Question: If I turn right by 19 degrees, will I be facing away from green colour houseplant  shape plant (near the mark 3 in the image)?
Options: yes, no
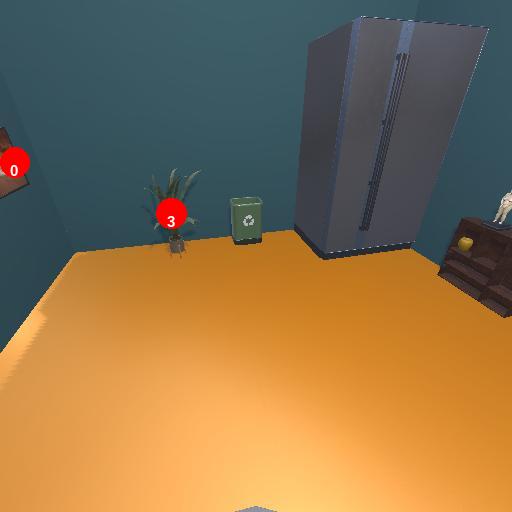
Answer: yes